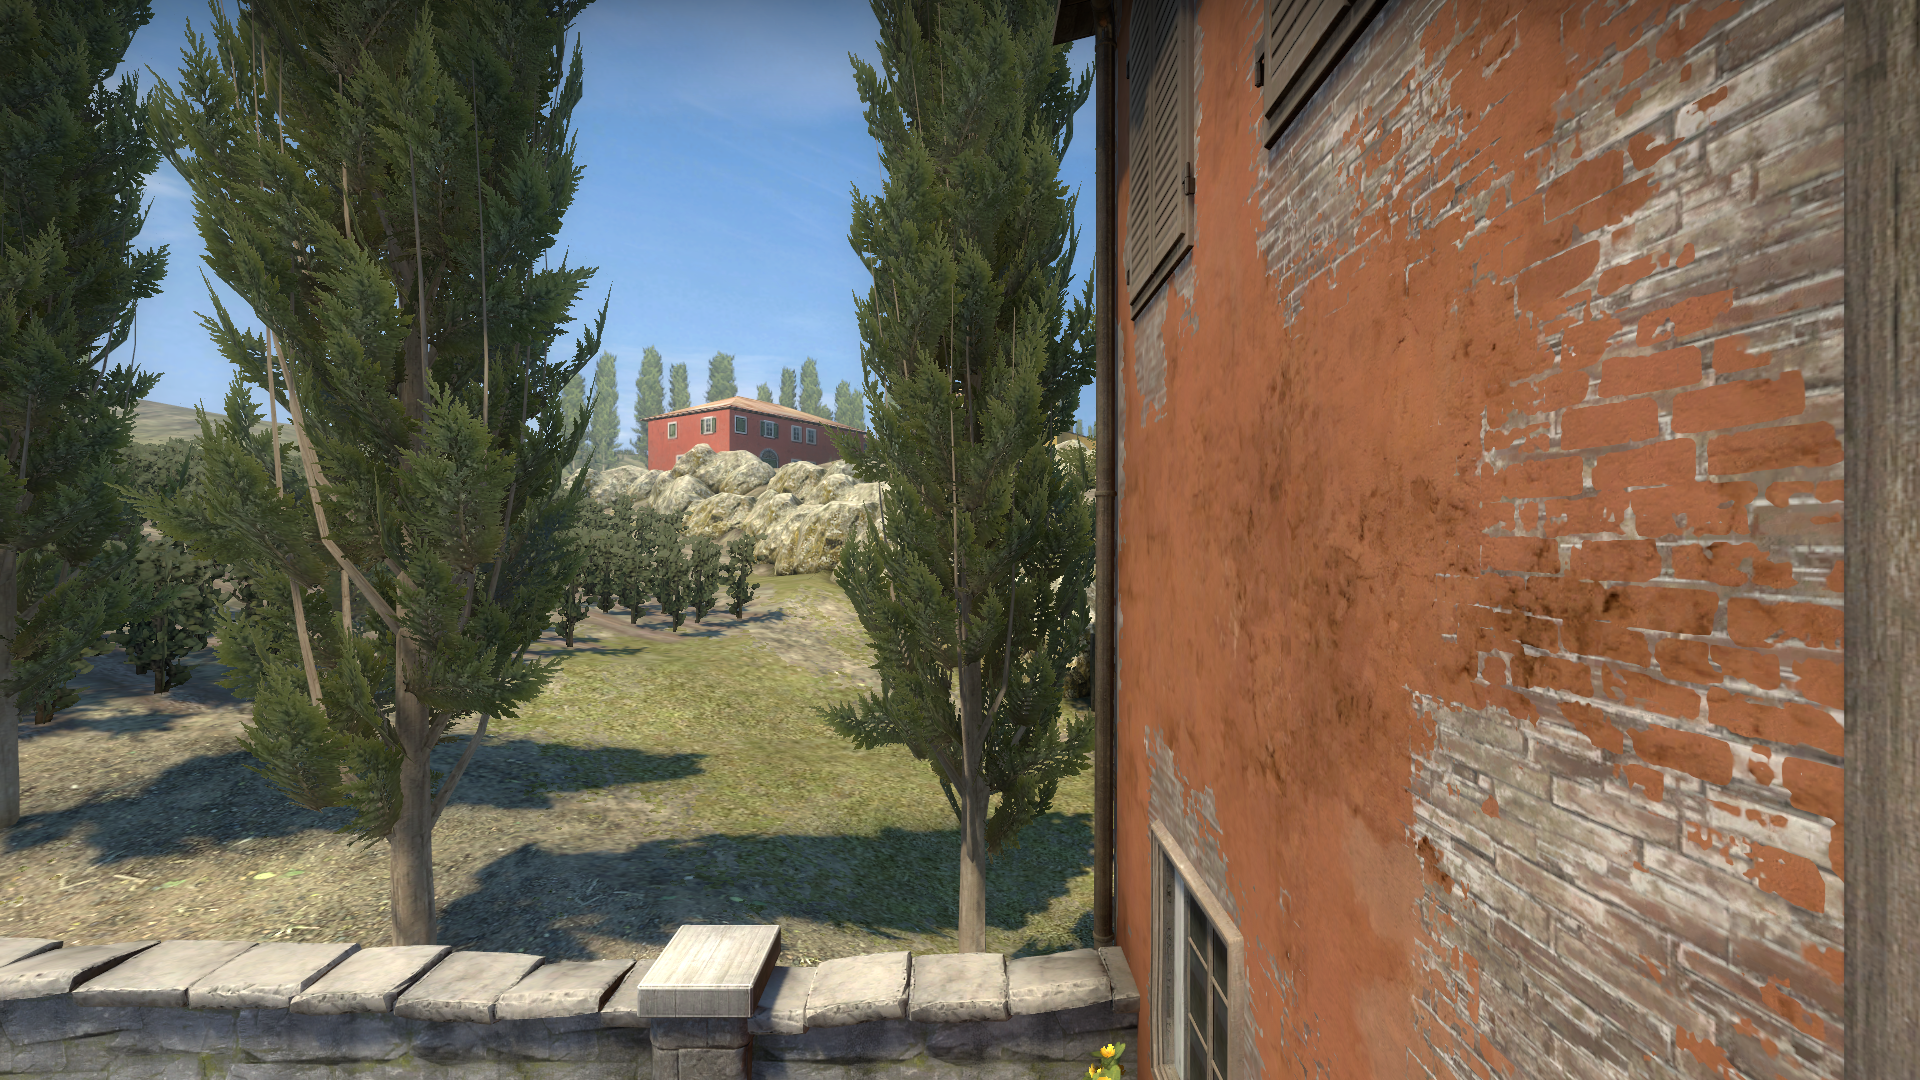
Map: de_inferno